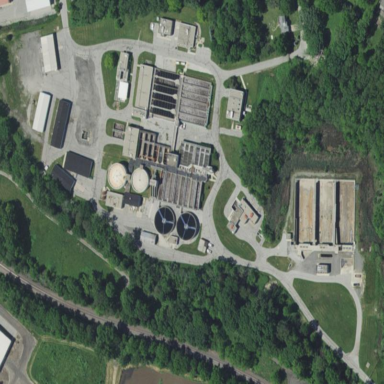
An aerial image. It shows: Wastewater plant.